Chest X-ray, AP view. Patient: 33 years old, sex M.
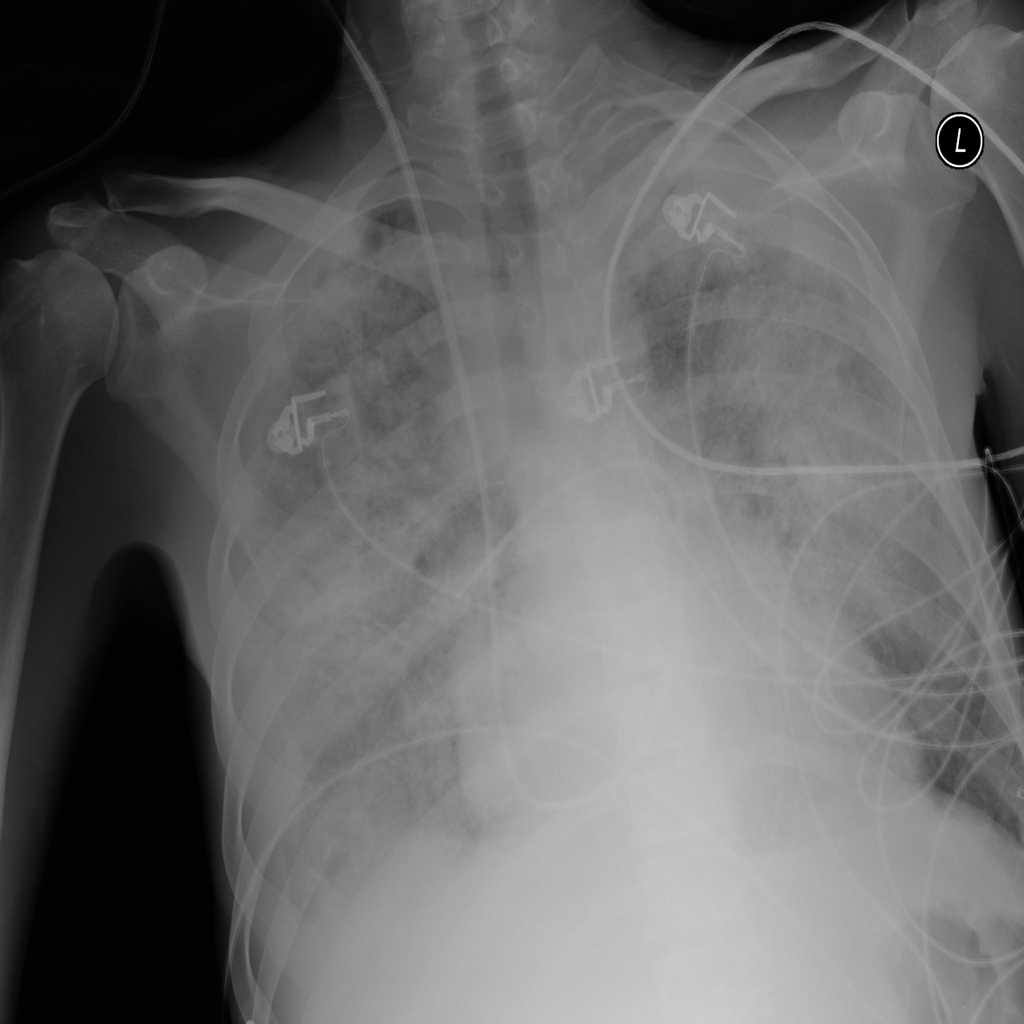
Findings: Effusion, Infiltration